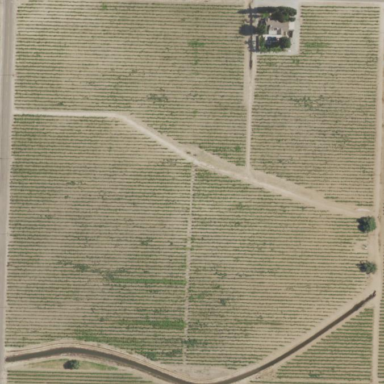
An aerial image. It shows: Vineyard.